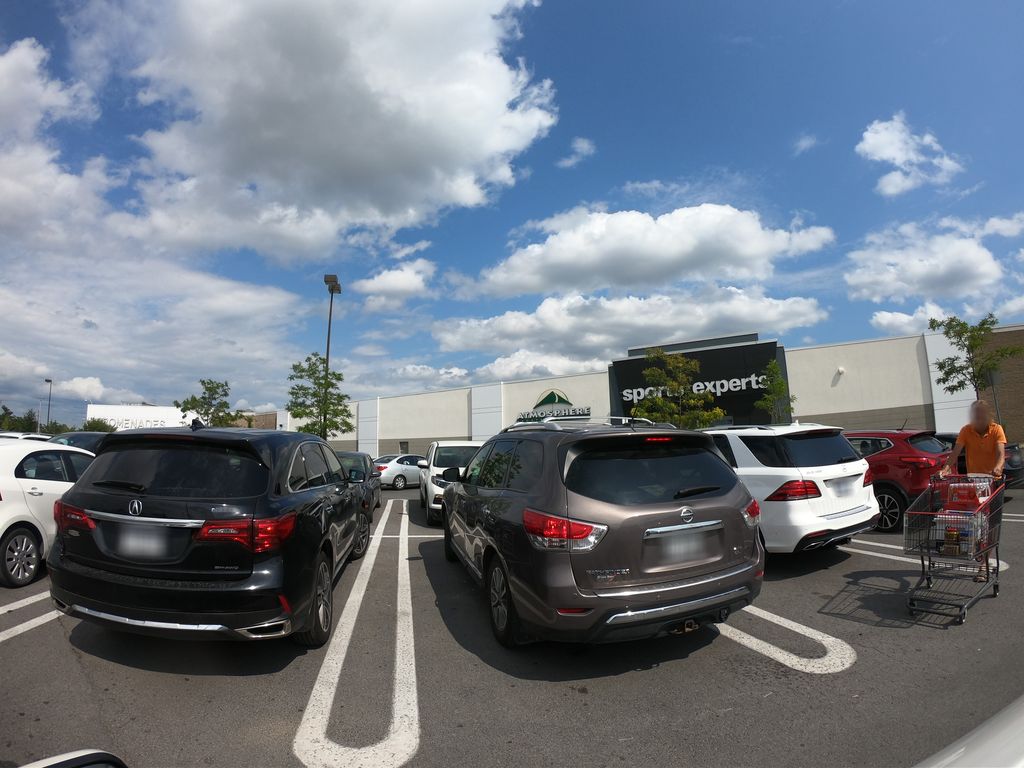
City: ottawa-gatineau